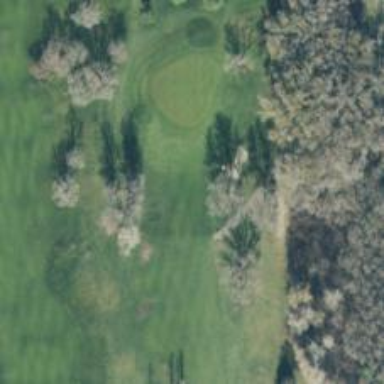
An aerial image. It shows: Golf hole.